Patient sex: M
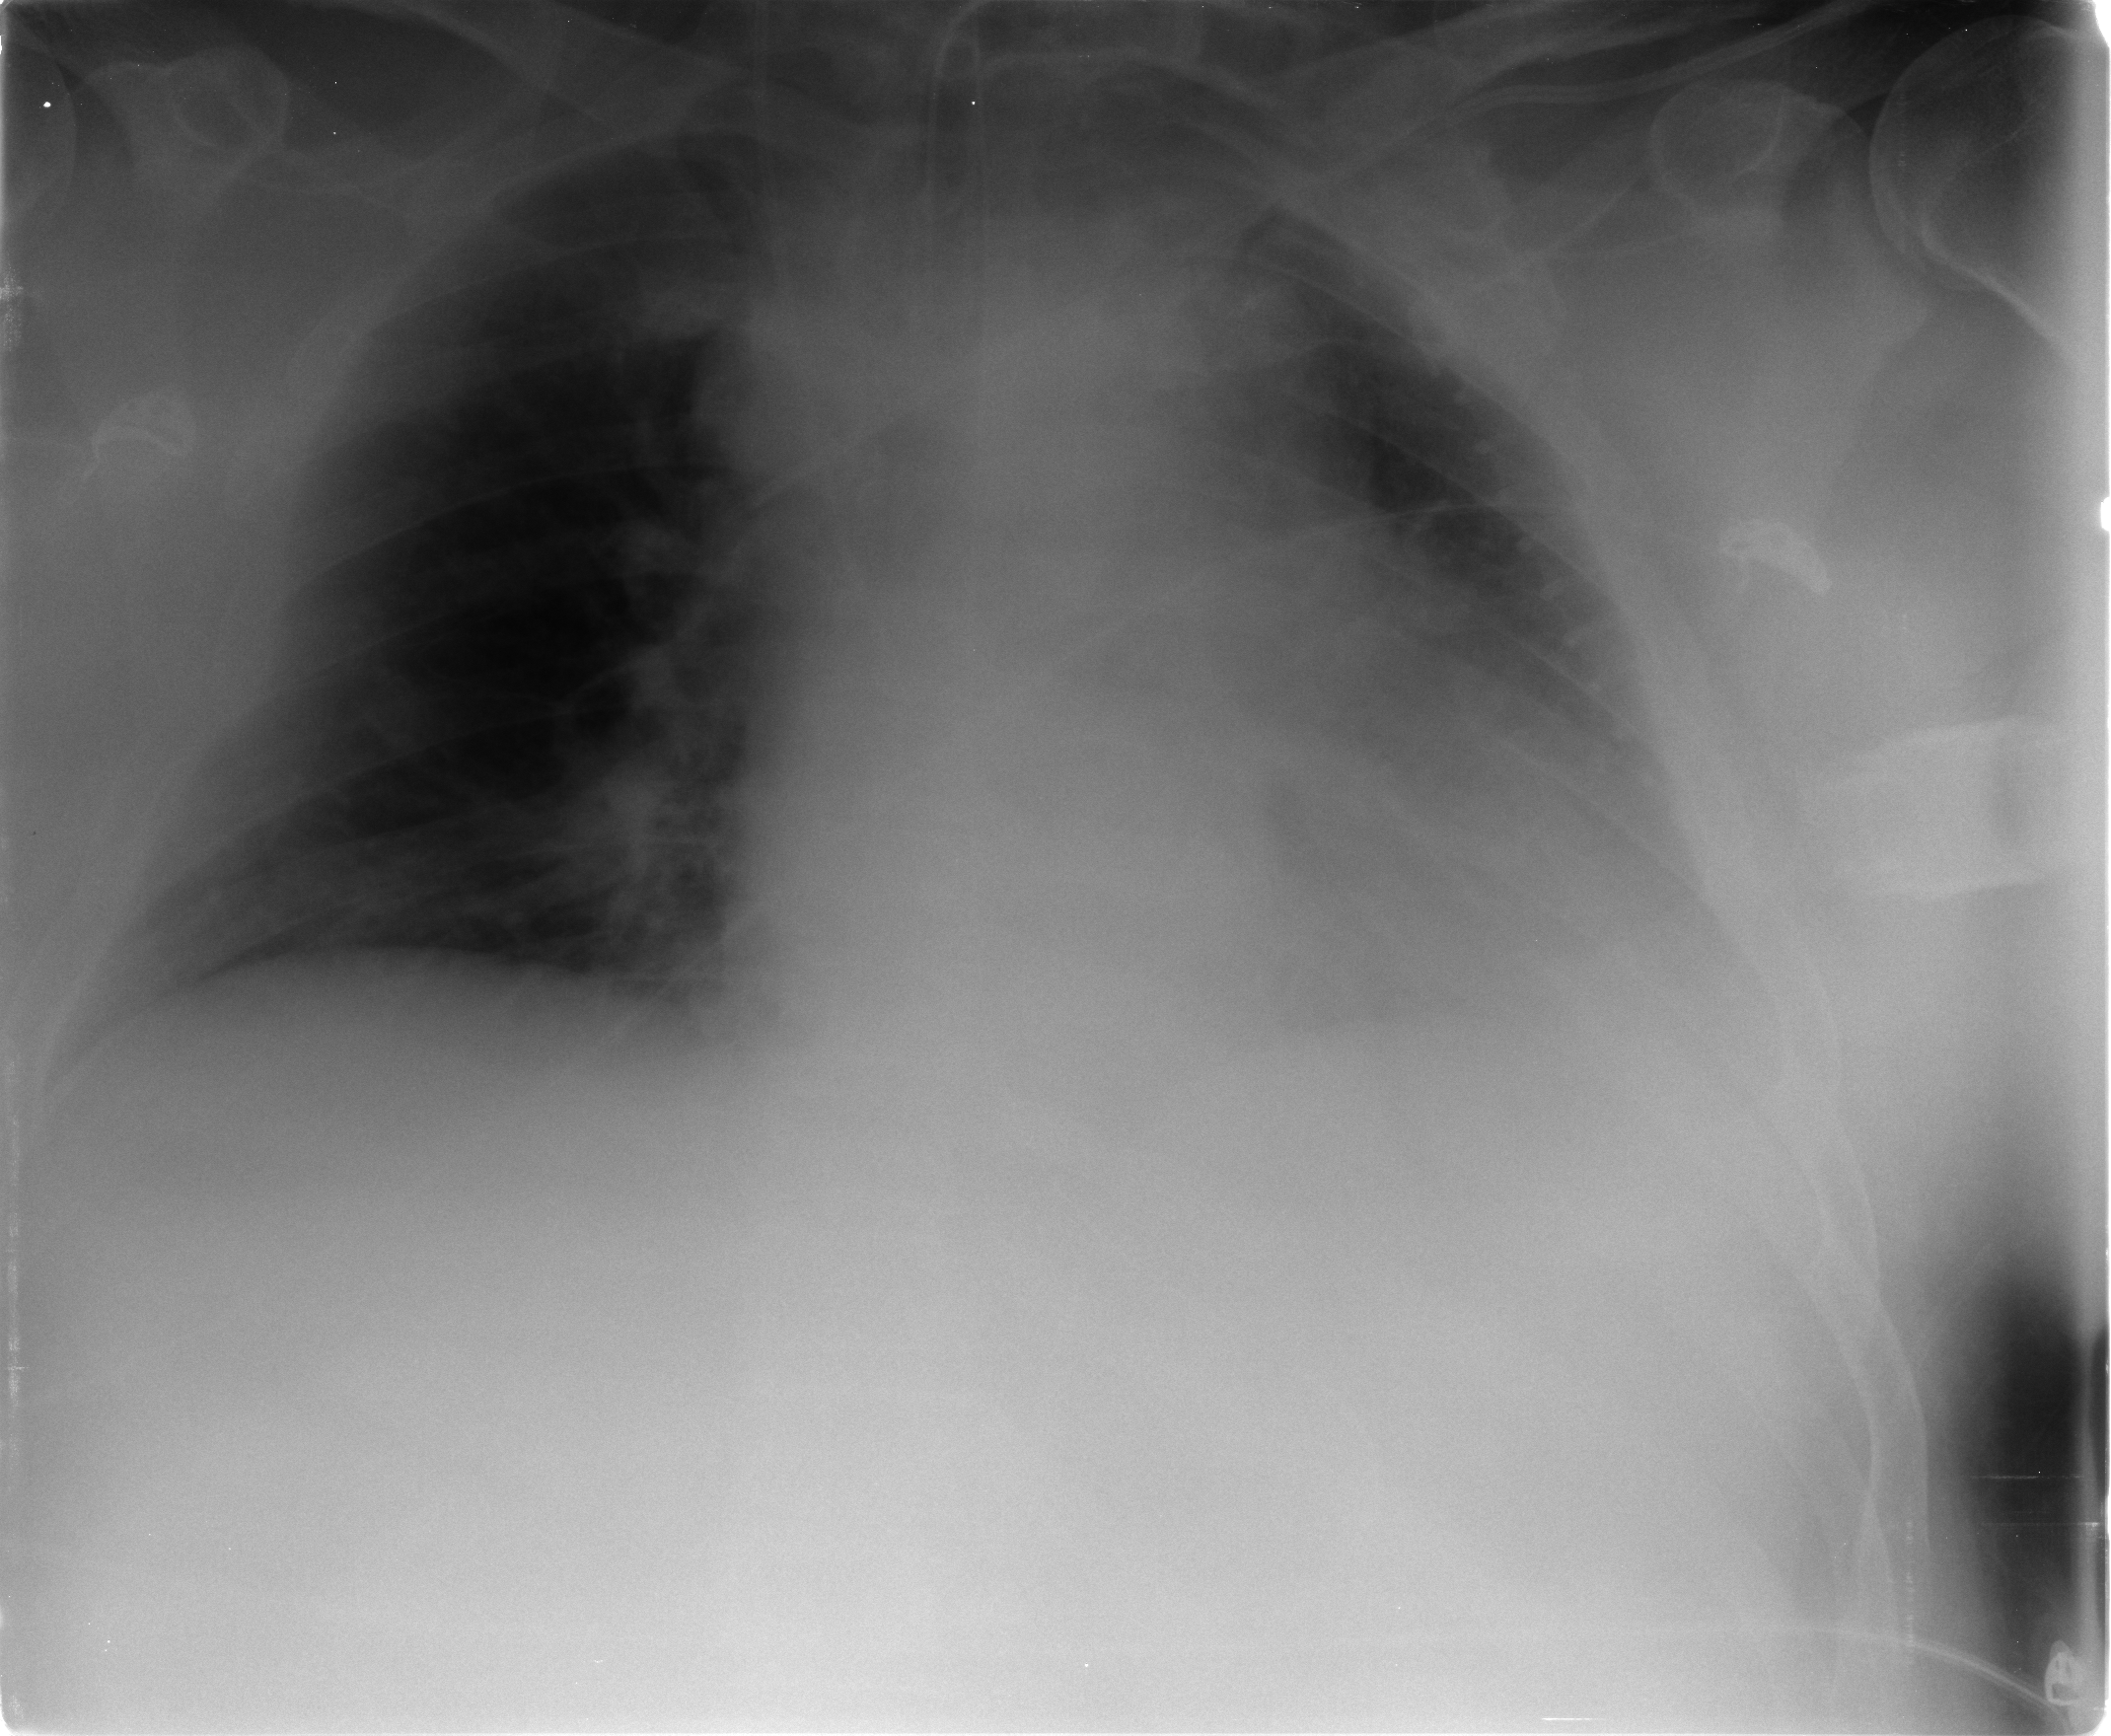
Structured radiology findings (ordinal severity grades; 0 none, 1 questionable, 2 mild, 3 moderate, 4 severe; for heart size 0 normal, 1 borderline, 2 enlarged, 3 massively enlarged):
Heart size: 1
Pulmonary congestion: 2
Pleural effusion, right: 1
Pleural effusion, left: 3
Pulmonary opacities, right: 0
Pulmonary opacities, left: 1
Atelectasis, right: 1
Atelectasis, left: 2